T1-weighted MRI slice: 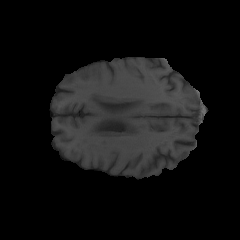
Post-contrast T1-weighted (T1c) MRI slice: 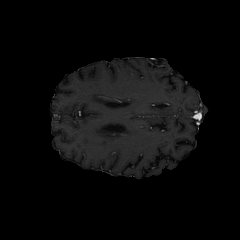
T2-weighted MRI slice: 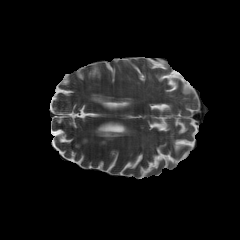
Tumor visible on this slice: no